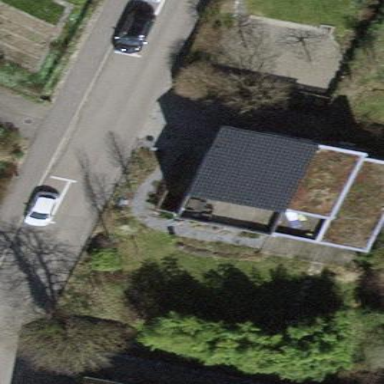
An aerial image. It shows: Building with tile roof.